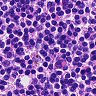
Metastatic tissue present: no